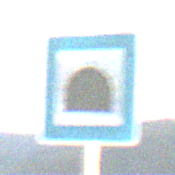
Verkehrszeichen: Tunnel
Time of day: SunriseSunset
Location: Outdoor (Nature)
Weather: PartlyCloudy
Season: Summer
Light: Natural